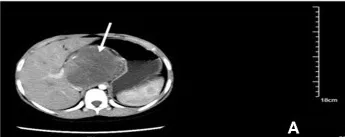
(A) Abdominal enhanced computed tomography showing a 7.5*7.3*7.7 cm high-density mass lesion involving left hepatic lobe, tending to be malignant.
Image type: radiology (ct)